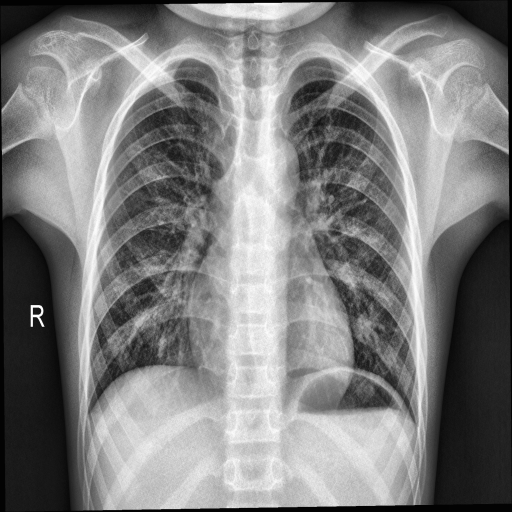
Finding: NORMAL